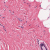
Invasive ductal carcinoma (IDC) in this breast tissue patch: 0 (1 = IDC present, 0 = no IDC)